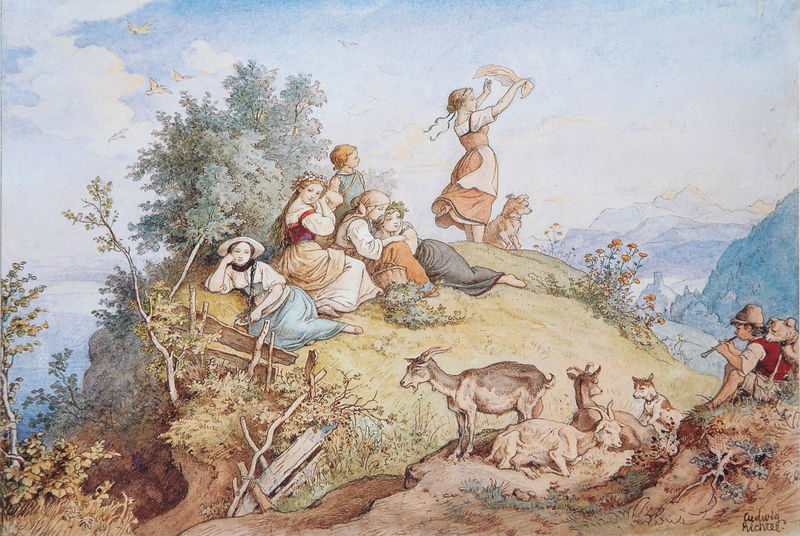
Titel: Auf Bergeshöh
Künstler: Ludwig Richter
Standort: Schweinfurt
Institution: Museum Georg Schäfer
Schlagwörter: baum, berg, blau, blätter, felsen, gruppe, himmel, mann, meer, wasser, weiß, wolken, aquarell, bäume, frauen, gelb, grün, landschaft, menschen, mädchen, ocker, sitzen, blume, blumen, braun, bunt, frau, frisur, holz, hut, kleid, kleider, männer, schmuck, zeichnung, ausblick, gras, hund, hunde, rot, schal, tier, tiere, tuch, wiese, wolke, zaun, beige, tanz, richter, haarschmuck, stehen, signatur, erde, feld, hügel, natur, vieh, vögel, weide, wind, brücke, busch, büsche, gatter, hütte, sonne, sträucher, land, gewand, haare, realismus, familie, kind, pflanzen, bauern, genre, kinder, hündchen, schürze, welpe, farbig, japan, sommer, liegen, ruhen, jungen, schürzen, berge, fels, gebirge, herde, hügle, vegetation, alm, latten, naiv, zäune, ausflug, idylle, pause, rast, signiert, holzzaun, haarband, romantik, stämme, wehen, wild, zopf, bretter, junge, weste, paradies, lamm, abschied, heide, alpen, idyll, traum, brett, kuppe, illustration, haarkranz, kranz, flöte, taschentuch, wurzeln, ländlich, romantisch, kartoffel, märchen, blumenkranz, eiche, landpartie, sfumato, gestrüpp, arkadien, rucksack, kitsch, kitschig, bock, lämmer, böcke, hirte, hirten, hüten, schäfer, ausruhen, ziegenbock, ziege, spaß, flötenspieler, heidi, wanderung, ludwig, zerklüftet, bäuerlich, ziegen, holzbretter, winken, paare, hirtenhund, erholung, michel, peter, gefühle, ziegenböcke, hüter, schäferhund, hütehund, altertümlich, ludwig richter, phantastisch, ludwig richtee, pincknick, richtee, fraau, flüte, bazum, schäferstimmung, naturlyrrik, mädcchen, weitde